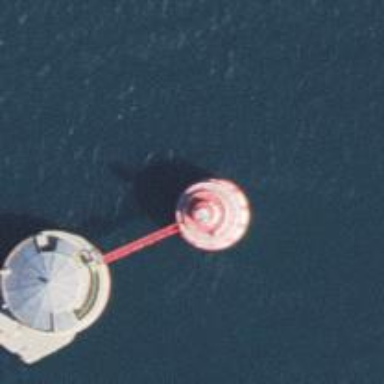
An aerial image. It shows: Lighthouse.